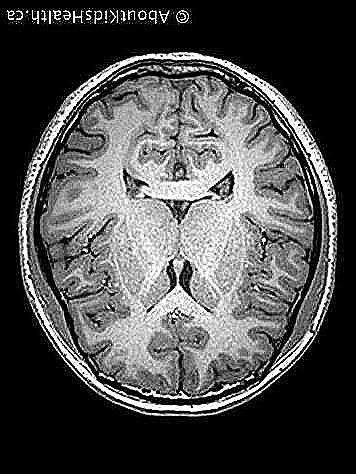
Label: notumor